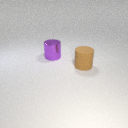
large purple metal cylinder behind large brown rubber cylinder